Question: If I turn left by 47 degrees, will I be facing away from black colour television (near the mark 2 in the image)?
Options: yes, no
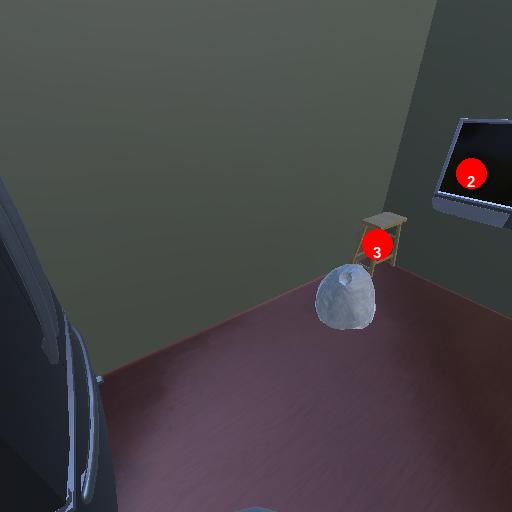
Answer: yes